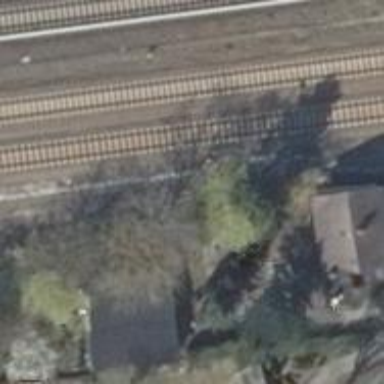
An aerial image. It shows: Abandoned railway yard.